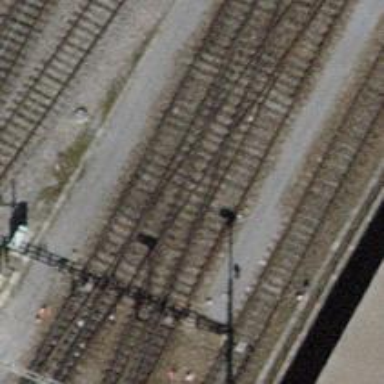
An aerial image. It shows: Siding railway track with electrified contact line.